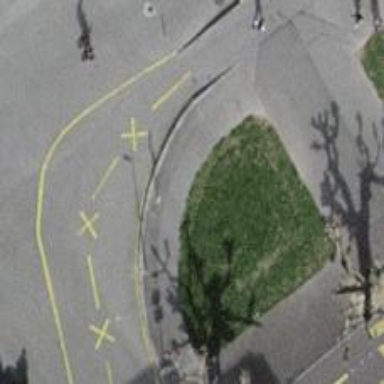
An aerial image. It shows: Kerb serving as barrier.